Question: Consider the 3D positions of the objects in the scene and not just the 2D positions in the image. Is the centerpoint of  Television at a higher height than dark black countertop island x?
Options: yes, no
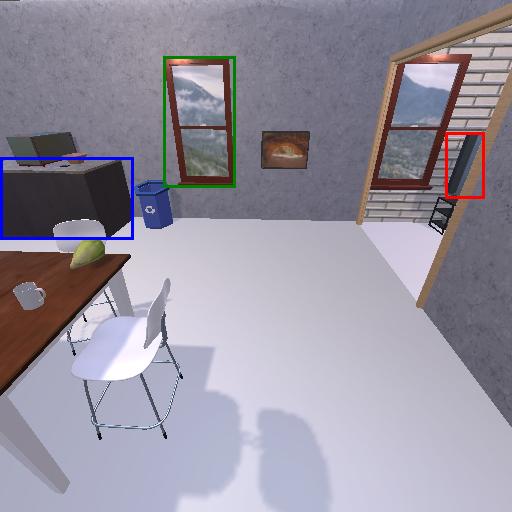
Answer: yes